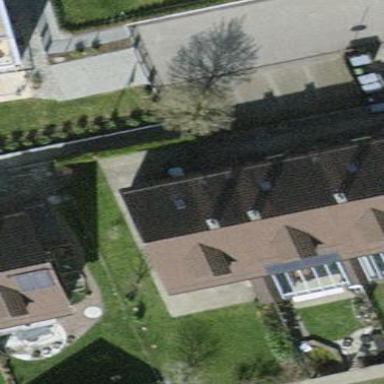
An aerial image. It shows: Gabled roof house.